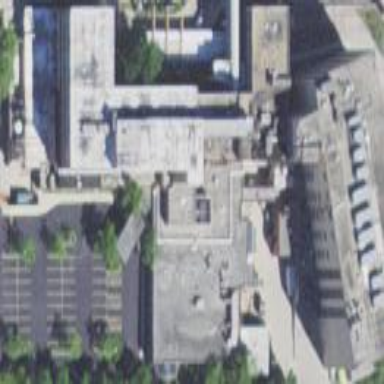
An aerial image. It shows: Hospital building.